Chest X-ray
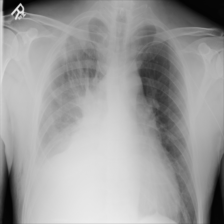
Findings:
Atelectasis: negative
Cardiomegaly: negative
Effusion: negative
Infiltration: negative
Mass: negative
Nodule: negative
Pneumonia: negative
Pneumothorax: negative
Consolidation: negative
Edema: negative
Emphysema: negative
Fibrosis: negative
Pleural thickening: negative
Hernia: negative